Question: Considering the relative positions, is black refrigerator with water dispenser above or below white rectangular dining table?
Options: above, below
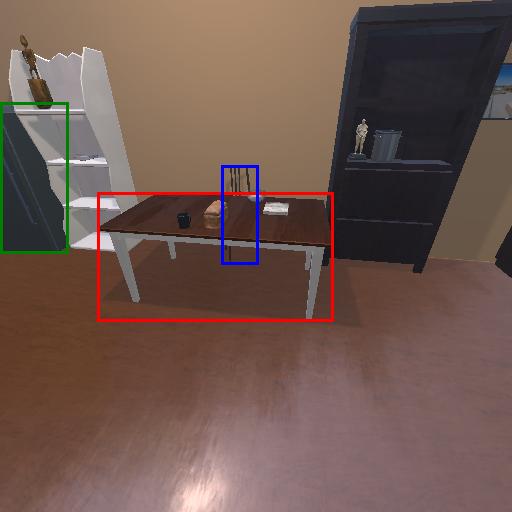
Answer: above